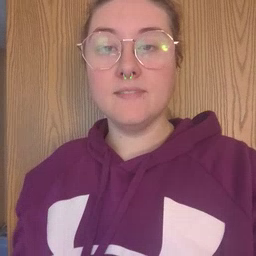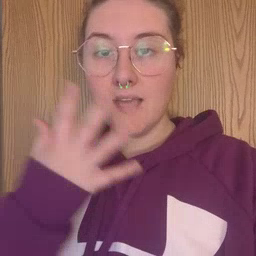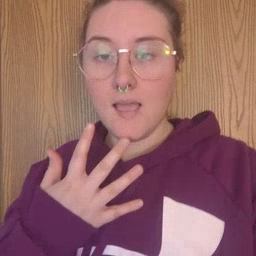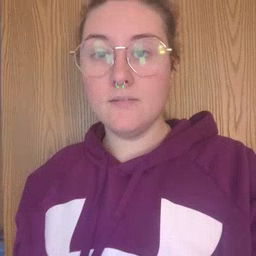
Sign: sad